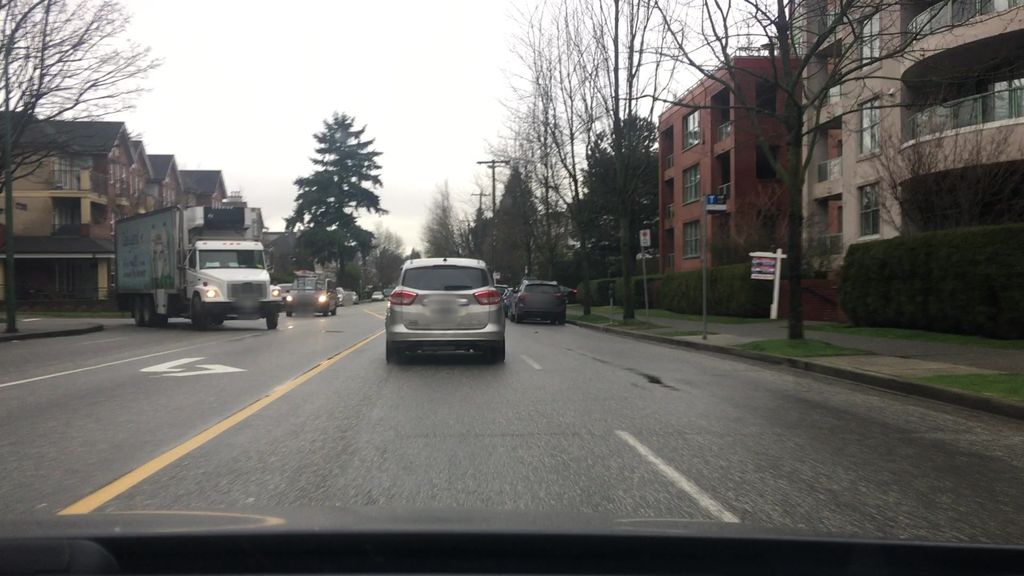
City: vancouver